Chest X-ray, PA view. Patient: 44 years old, sex M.
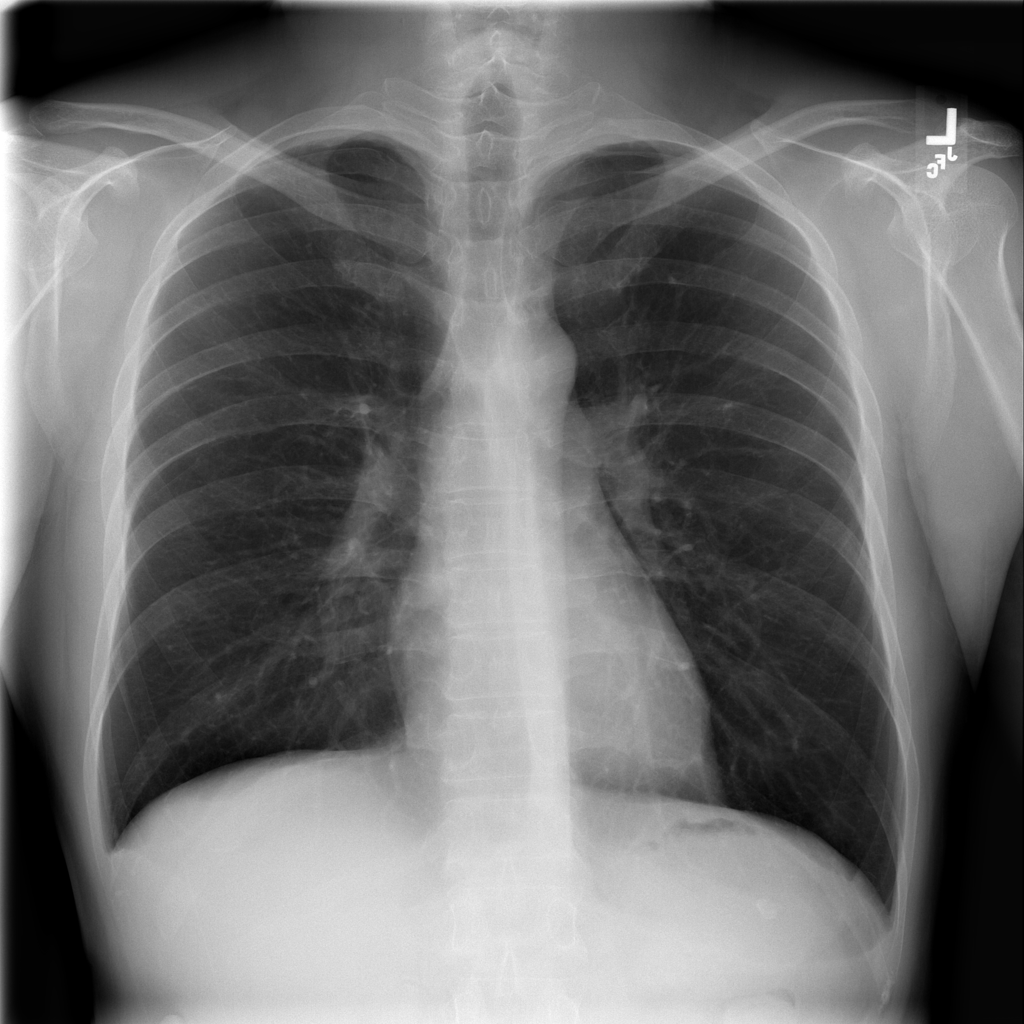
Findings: No Finding